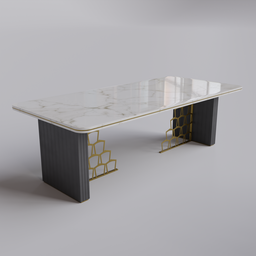
Label: furniture